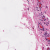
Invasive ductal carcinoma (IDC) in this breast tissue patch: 0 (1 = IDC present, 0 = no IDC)